Question: I install Ruby on Rails by Railsinstaller
and this problem persist from then on, and I just have no idea about it....

Could any one tell what this is and how to deal with it?
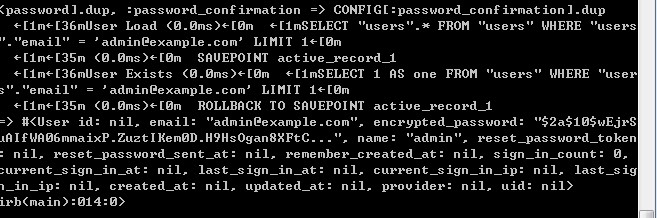
Answer: These are so called "escape sequences," they color the output. The Windows terminal emulator cannot deal with them, but you can turn them off, in 'application.rb' add this line:
'''
config.colorize_logging = false
'''
This disables colored logs and therefore the escape sequences.